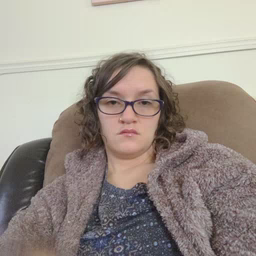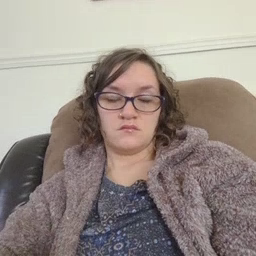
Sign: tomorrow